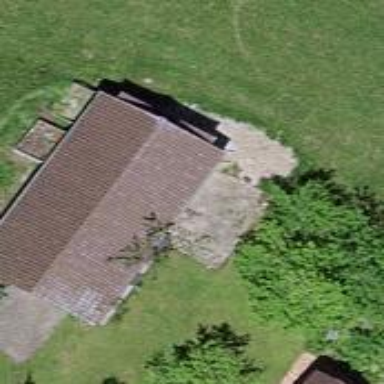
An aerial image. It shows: Rural barn.